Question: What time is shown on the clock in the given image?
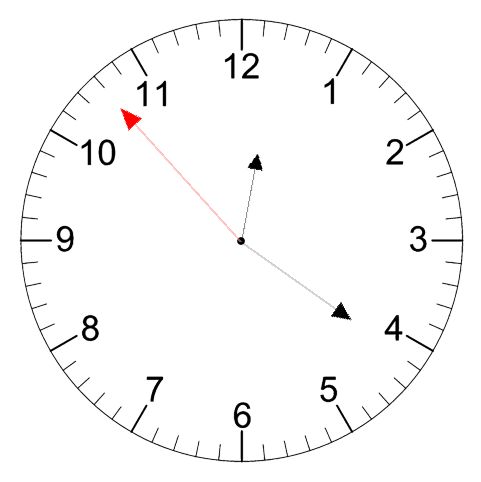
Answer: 12:20:53